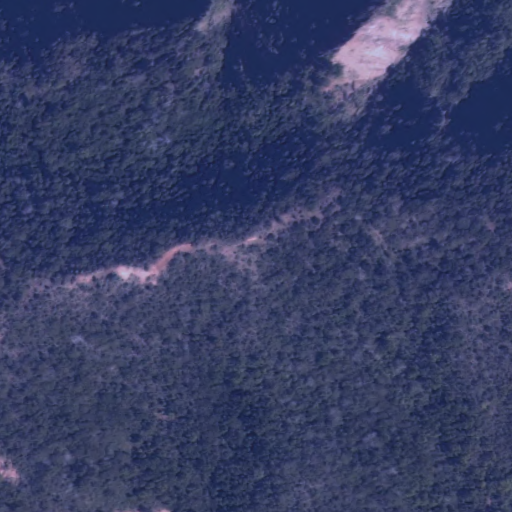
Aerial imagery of ridge(s) in Hawaii named Kaluahā‘ula Ridge containing only unknown